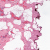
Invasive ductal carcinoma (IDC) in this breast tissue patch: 0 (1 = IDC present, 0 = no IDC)